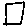
Label: square